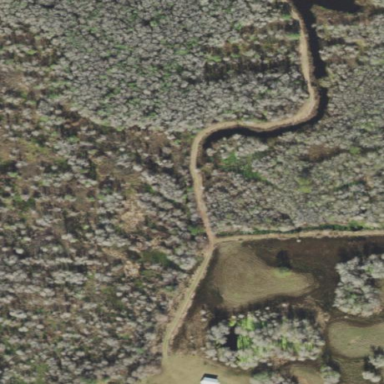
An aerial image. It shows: Swamp wetland characterized by needle-leaved vegetation.